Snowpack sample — Buffalo Mountain, Silverthorne, Colorado, USA (1/25/25, 10:11 AM MST)
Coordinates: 39.6222, -106.1139
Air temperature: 22 °F
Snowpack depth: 110 cm
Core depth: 30 cm
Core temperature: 42.8 °F
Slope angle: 12°, slope face: 102°
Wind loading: high
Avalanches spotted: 0
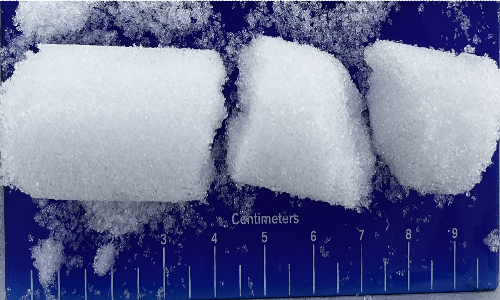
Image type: core
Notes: No avalanches nearby, collected on the outskirts of a fire break 15 meters from the treeline, on way to Buffalo and Red Mountain